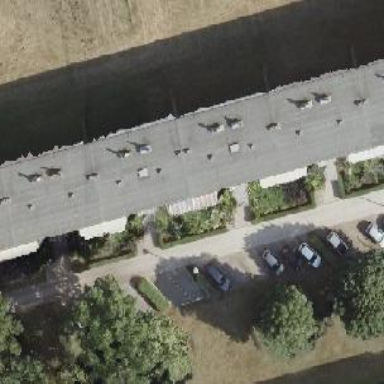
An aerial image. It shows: Flat-roofed apartment building.